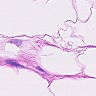
Metastatic tissue present: no